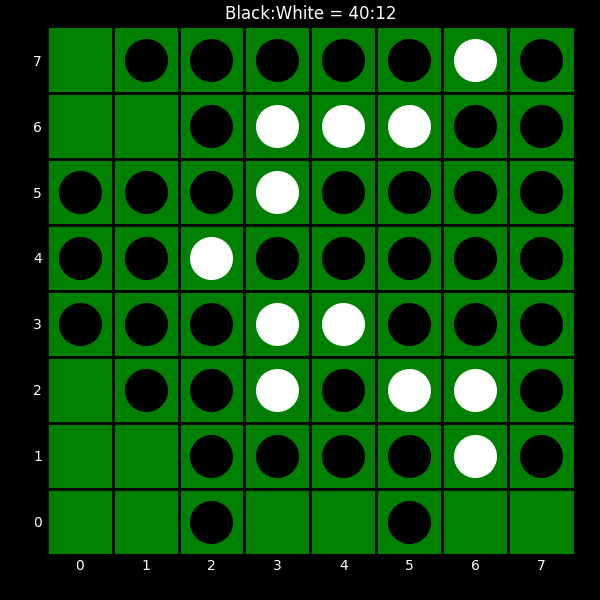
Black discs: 40
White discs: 12